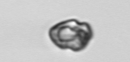
Label: Dinophyceae